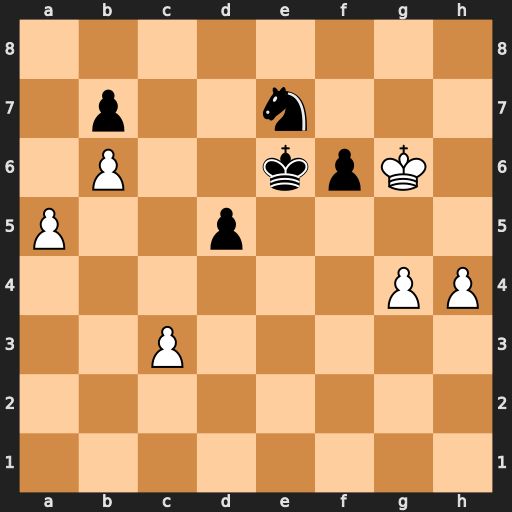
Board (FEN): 8/1p2n3/1P2kpK1/P2p4/6PP/2P5/8/8
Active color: w
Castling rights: -
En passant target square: -
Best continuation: Kg7 f5 a6 fxg4 a7 g3 a8=Q g2 Qa1